Question: I work for a company that does business with phone companies and has thousands of lines. This is a sample of the document. Only with about 4 thousand rows.
I need a formula that tells me what columns are empty/blank in each row.

What I want is to do is say in call L2, columns H, I, J, and K are missing/blank. I would like to do this without VBA also but if it is impossible, I will accept the vba code.
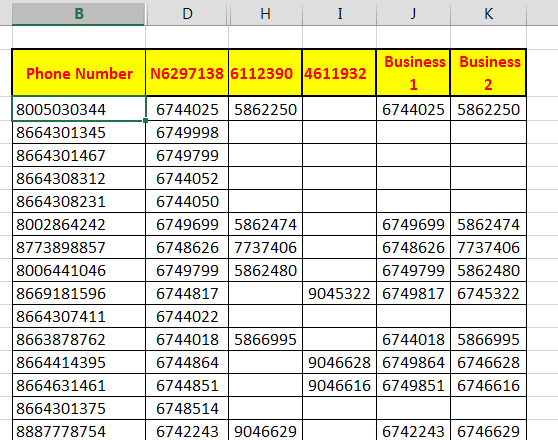
Answer: This is for columns in enter:
'''
=IF(H1="","H","") & IF(I1="","I","") & IF(J1="","J","") & IF(K1="","K","")
'''
and copy down:

To put a space between the letters, use this formula instead:
'''
=IF(H1="","H ","") & IF(I1="","I ","") & IF(J1="","J ","") & IF(K1="","K","")
'''